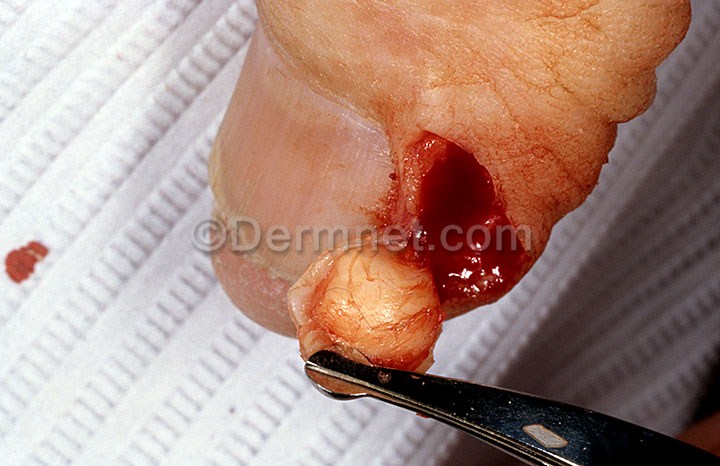
Disease: Nail Fungus and other Nail Disease